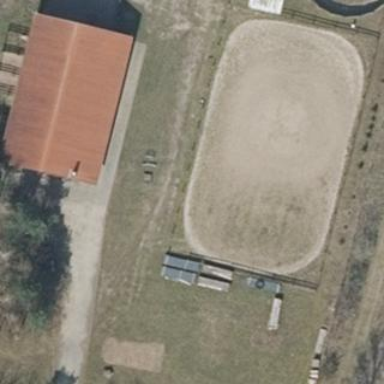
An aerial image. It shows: Fence is in the image.